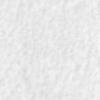
Label: no_change